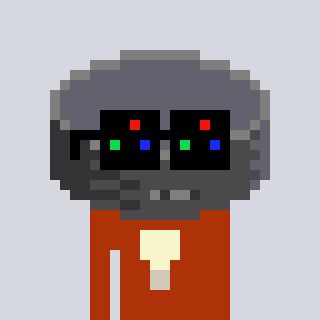
a pixel art character with square black sunglasses, a hockey puck-shaped head and a hotbrown-colored body on a cool background